Question: I'm styling my 'DataGrid' using an style provided by Microsoft at <URL>. I'm not changing this style except a single line as following that enables alternative row back color.
'''
<!--Style and template for the DataGrid.-->
<Style TargetType="{x:Type DataGrid}">
<Setter Property="AlternationCount" Value="2"/>
... and the rest of the style
'''
I realized a very strange behavior of this style. When you scroll up/down the data grid for few times and then you see that alternative row back color is mixed! such as following image:

I expect a sequence of light-colored + dark-colored rows which is true before scrolling; but after scrolling everything is randomly mixed-up. Before applying this style I was explicitly setting alternative row color at 'DataGrid' definition like following which I never experienced such behavior.
'''
<DataGrid ItemsSource="{Binding Source={StaticResource itemsSource}}" AutoGenerateColumns="False" AlternatingRowBackground="#FF58C9FD" RowBackground="#<PHONE>"/>
'''
Does anyone have a suggestion where should I be looking for the problem ?
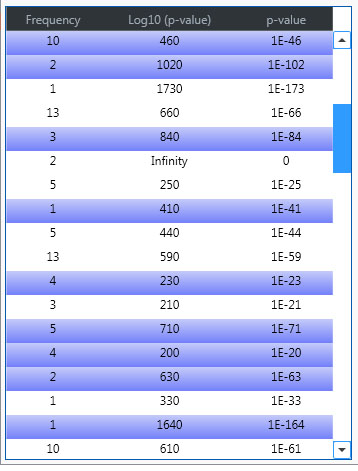
Answer: Gabriel mentioned that this behavior is a known issue that raises when you try to create a brand-new style for data grid (or in general any item collection).
I tried creating an style based on default style as suggested by Gabriel like following:
'''
<Style TargetType="{x:Type DataGrid}" BasedOn="{StaticResource {x:Type DataGrid}}">
<Setter Property="AlternationCount" Value="2"/>
<Setter Property="AlternatingRowBackground" Value="OrangeRed"/>
</Style>
'''
I tried overriding all properties I need via this style, and it works fine. Maybe there is a trick/tweak missing in styles provided by <URL> that fixes this issue. We still appreciate if anyone updates us.
Meanwhile, I suggest to override default styles by your customization and avoid any brand-new style.